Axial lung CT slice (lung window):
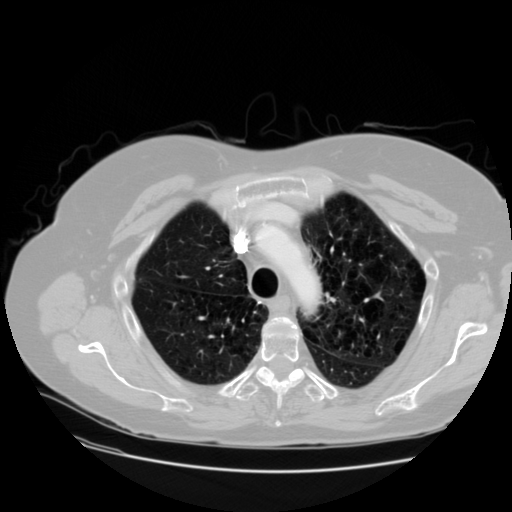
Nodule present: no